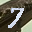
Label: 7